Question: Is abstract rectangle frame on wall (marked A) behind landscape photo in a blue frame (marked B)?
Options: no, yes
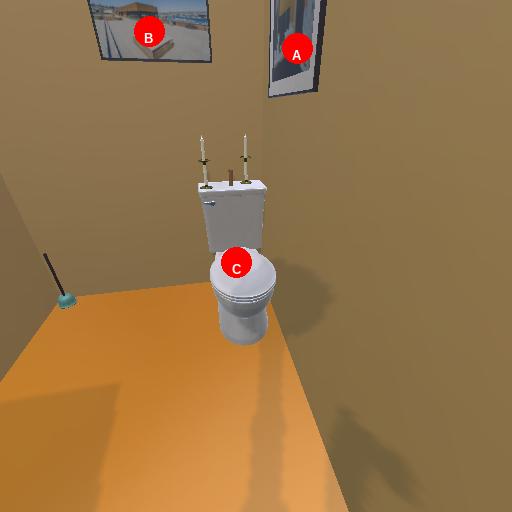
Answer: no